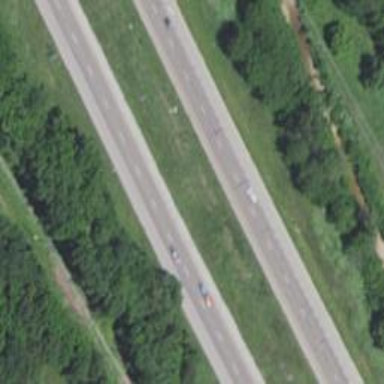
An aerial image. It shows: Asphalt motorway.